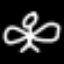
Label: angel